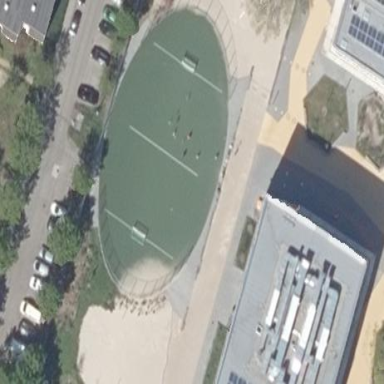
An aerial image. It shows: Soccer pitch with artificial turf designed for leisure and sports activities.